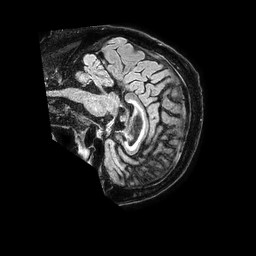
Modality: FLAIR
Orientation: sagittal
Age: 75
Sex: male
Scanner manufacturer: philips
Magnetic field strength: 1.5 T
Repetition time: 4.8 s
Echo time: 0.3 s